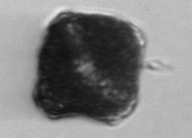
Label: Alexandrium_catenella